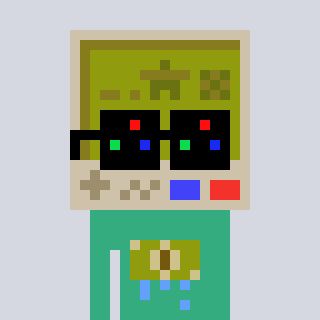
a pixel art character with square black sunglasses, a gameboy-shaped head and a teal-colored body on a cool background